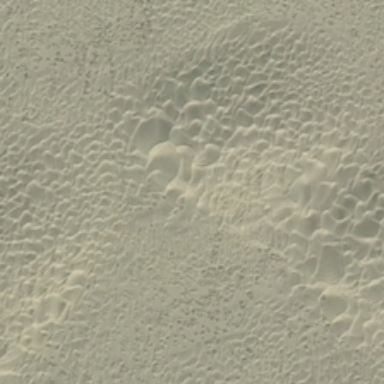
A piece of sand in the desert is like fish scale .